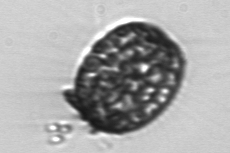
Label: Thalassiosira